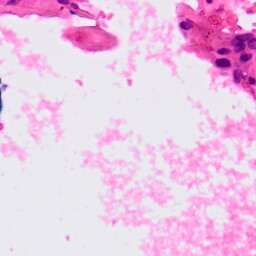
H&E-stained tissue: Lung